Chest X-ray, PA view. Patient: 31 years old, sex M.
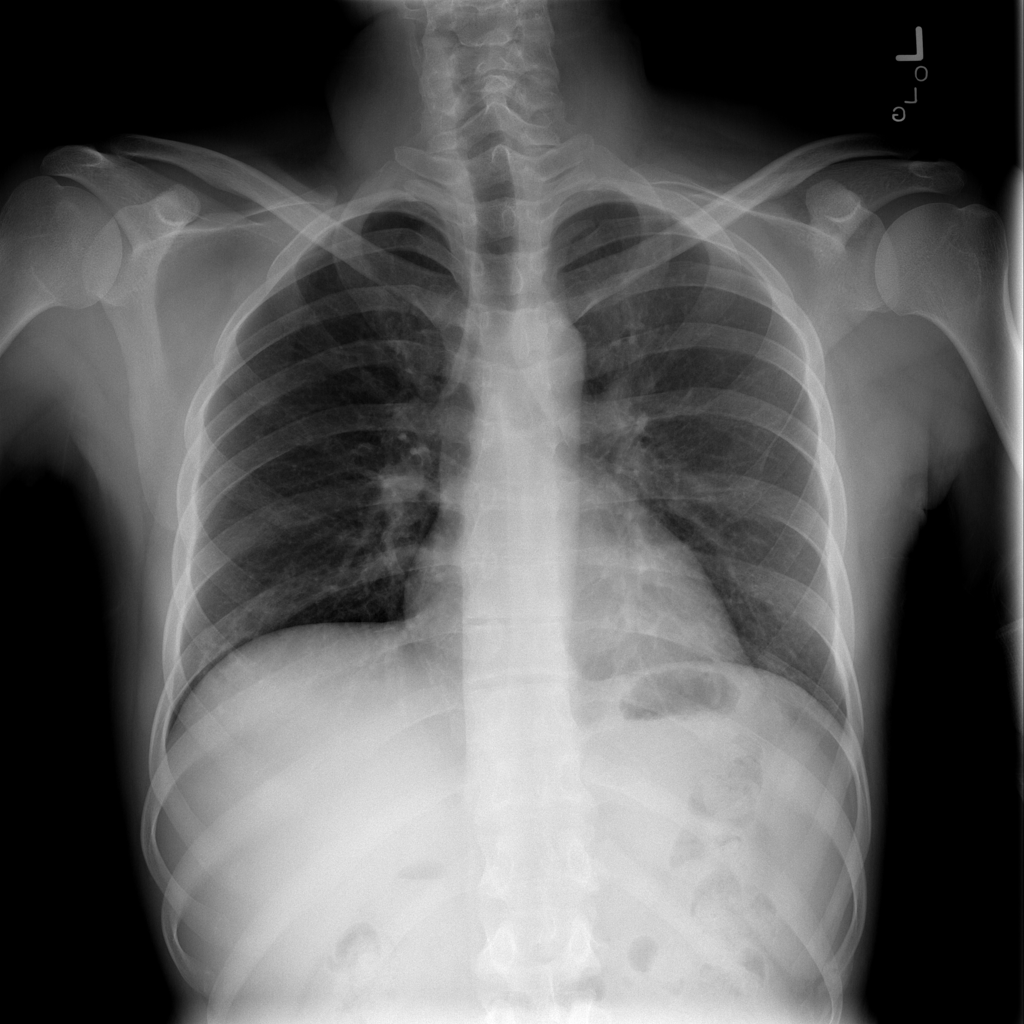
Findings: No Finding